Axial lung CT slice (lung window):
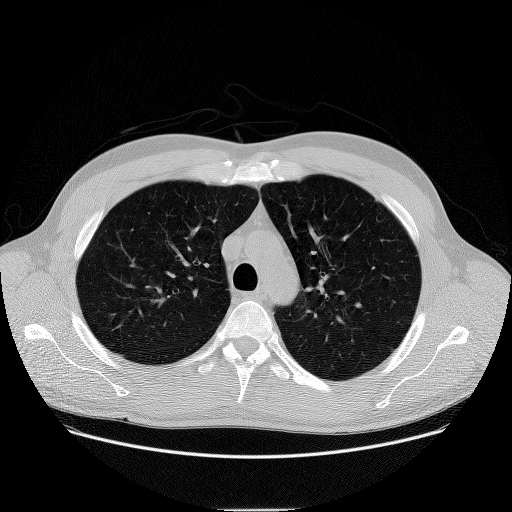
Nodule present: no